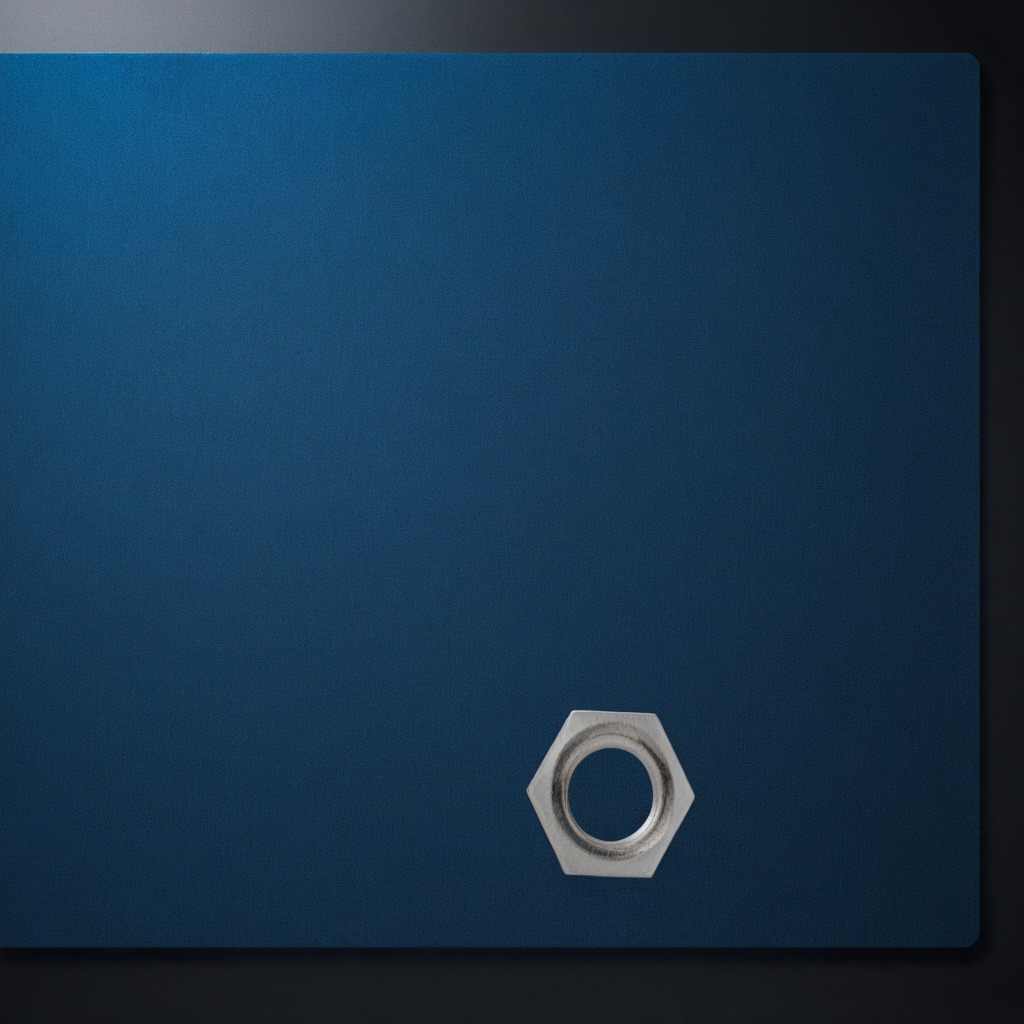
A metal nut lies on a clean granite tabletop covered with a blue rubber mat inside a workshop at night dim ambient light soft shadows worn but beneath the mat.